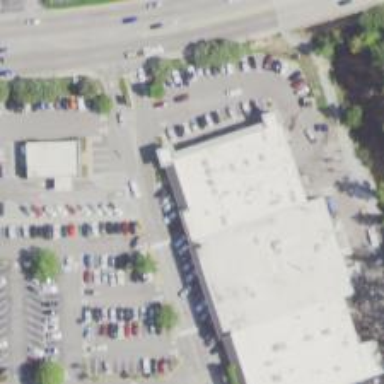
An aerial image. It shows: Supermarket.